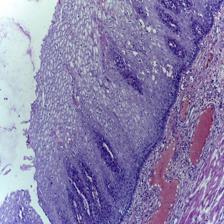
Diagnosis: Normal